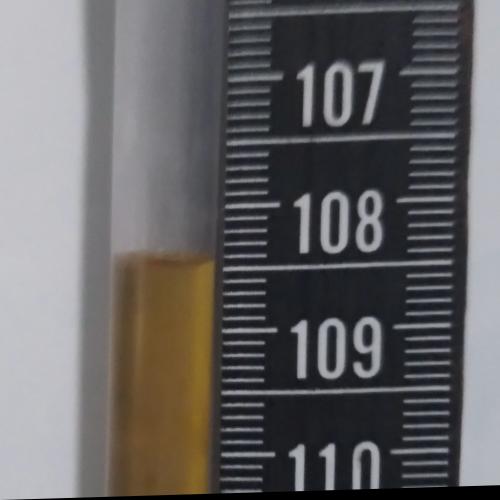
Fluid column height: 108.5 cm